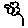
Label: flower